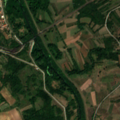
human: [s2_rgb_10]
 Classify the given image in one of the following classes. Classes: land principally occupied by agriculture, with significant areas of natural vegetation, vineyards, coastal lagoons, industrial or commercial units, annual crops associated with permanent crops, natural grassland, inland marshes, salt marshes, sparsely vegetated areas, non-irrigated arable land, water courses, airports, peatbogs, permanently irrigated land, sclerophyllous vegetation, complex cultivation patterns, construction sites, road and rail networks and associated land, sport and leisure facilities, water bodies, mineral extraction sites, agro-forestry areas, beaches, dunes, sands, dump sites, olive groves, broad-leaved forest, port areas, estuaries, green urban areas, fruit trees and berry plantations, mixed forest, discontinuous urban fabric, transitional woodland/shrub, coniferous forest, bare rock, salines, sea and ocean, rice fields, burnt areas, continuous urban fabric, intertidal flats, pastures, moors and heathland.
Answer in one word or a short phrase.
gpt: discontinuous urban fabric, non-irrigated arable land, pastures, land principally occupied by agriculture, with significant areas of natural vegetation, transitional woodland/shrub